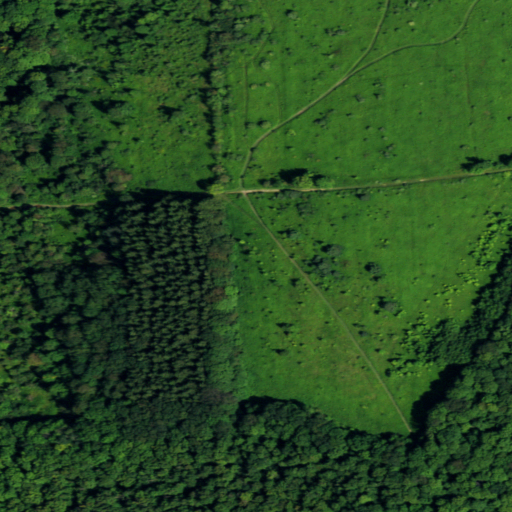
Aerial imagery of mountain in New York named Jackman Hill containing deciduous forest, pasture, and evergreen forest